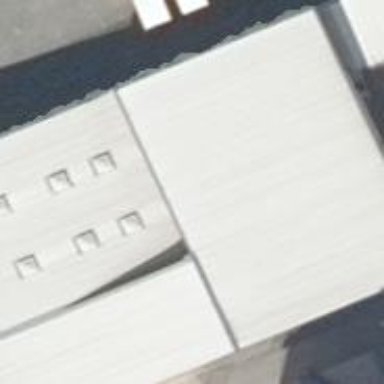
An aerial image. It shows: Industrial building.